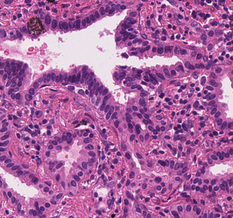
Tumor epithelial tissue: yes
Tumor-associated stroma tissue: yes
Normal tissue: no